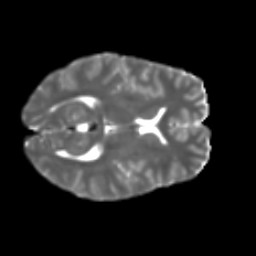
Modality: T2w
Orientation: axial
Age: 22
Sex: female
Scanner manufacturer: ge
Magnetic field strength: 3 T
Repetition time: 7.8 s
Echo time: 0.0606 s